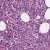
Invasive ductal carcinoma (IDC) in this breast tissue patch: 1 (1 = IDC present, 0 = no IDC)